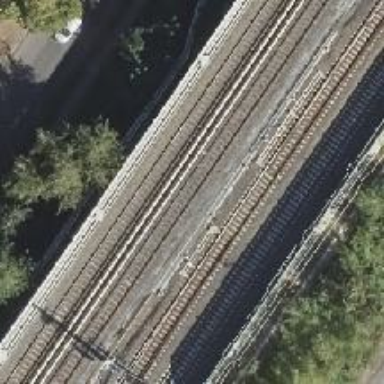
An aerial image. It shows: Railway switch with the turnout pointing to the right.